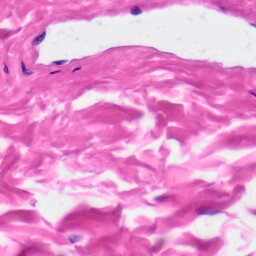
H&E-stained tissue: Skin